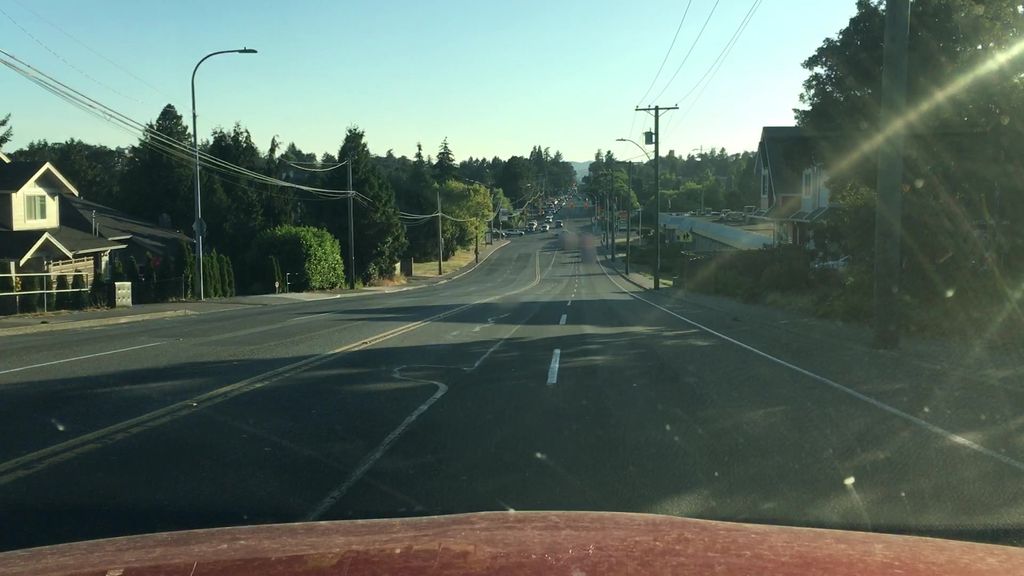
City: victoria